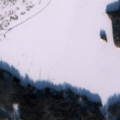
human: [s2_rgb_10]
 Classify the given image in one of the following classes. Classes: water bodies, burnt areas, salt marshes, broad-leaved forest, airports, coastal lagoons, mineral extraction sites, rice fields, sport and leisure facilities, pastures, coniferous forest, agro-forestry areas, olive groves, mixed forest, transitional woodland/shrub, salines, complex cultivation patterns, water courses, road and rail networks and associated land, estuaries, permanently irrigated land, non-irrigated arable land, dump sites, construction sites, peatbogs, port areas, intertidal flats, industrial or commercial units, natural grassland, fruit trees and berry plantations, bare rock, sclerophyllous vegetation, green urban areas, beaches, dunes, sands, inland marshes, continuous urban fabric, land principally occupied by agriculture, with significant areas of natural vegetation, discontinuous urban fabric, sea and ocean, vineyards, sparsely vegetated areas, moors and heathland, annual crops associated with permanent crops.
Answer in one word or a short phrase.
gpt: coniferous forest, water bodies